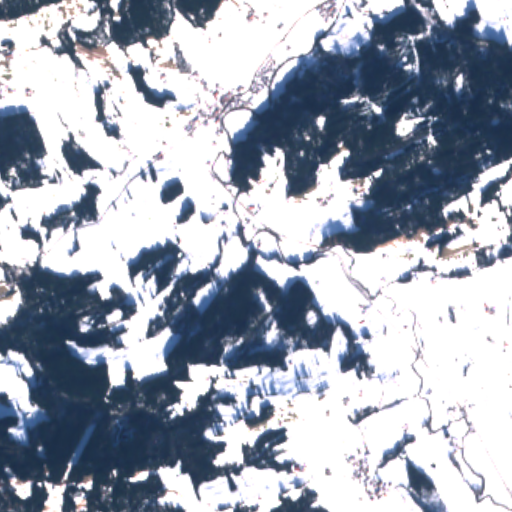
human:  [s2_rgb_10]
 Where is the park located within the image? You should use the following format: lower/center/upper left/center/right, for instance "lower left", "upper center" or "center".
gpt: The park is located in the upper center of the image.
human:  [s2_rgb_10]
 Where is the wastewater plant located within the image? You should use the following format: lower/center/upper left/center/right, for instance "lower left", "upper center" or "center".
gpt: The wastewater plant is located in the upper center of the image.
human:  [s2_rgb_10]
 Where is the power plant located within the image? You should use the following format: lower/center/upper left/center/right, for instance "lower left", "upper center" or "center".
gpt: There is no power plant in the image.